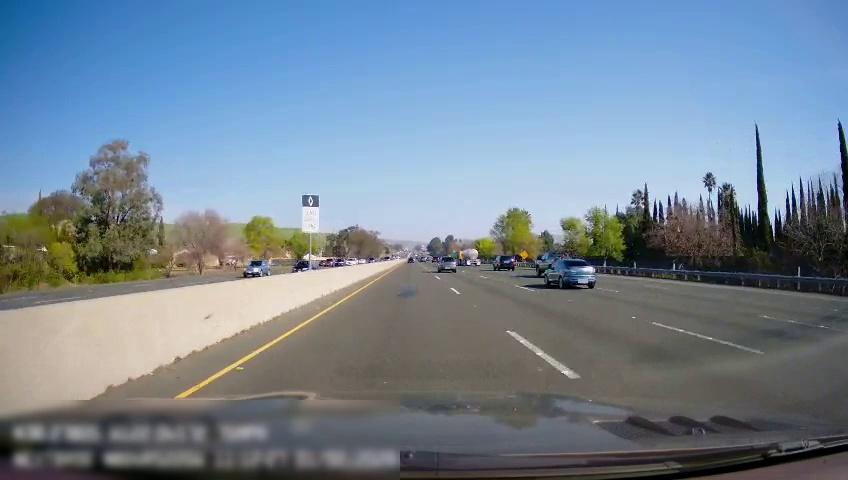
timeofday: Day
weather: Sunny
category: Drivable Space
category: Drivable Space
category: Vehicles | Car
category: Vehicles | Car
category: Vehicles | Car
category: Vehicles | Car
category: Vehicles | Car
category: Vehicles | SUV
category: Vehicles | Truck
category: Vehicles | SUV
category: Vehicles | Other LV
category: Vehicles | Car
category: Lanes | Alternate Lane
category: Lanes | Current Lane
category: Lanes | Current Lane
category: Lanes | Alternate Lane
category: Lanes | Opposite Lane
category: Traffic | Signs